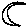
Label: moon